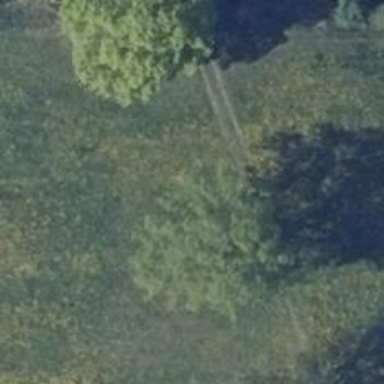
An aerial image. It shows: Deciduous tree in agricultural area.